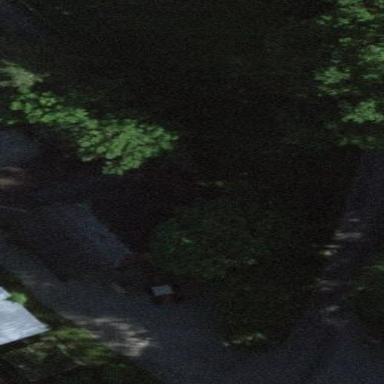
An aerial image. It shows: Barn.